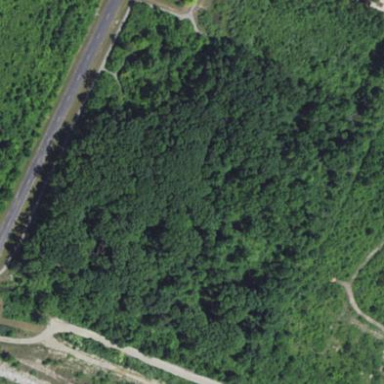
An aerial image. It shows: Beautiful woodland area.